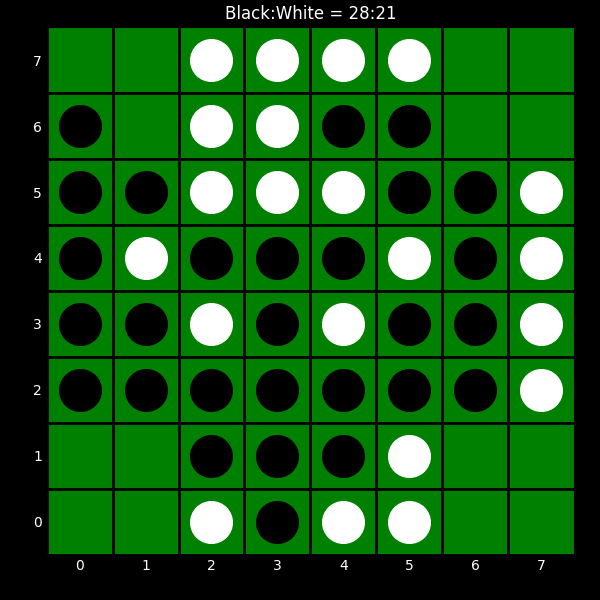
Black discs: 28
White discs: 21